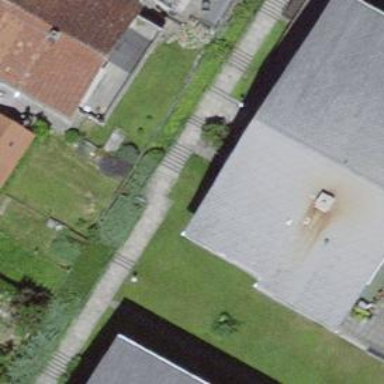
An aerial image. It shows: Road with steps.